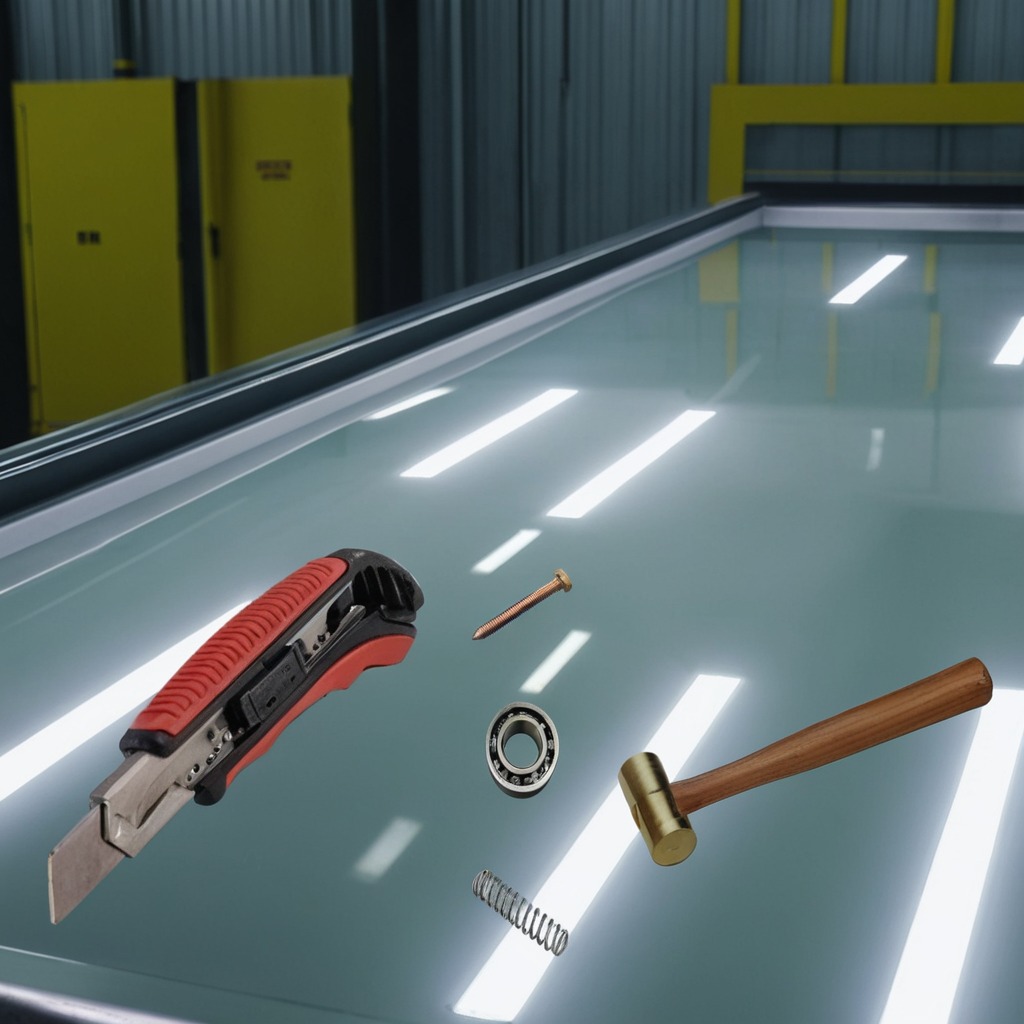
A ball bearing, a knife, a screw, a hammer, and a coiled metal spring are lying on the table.